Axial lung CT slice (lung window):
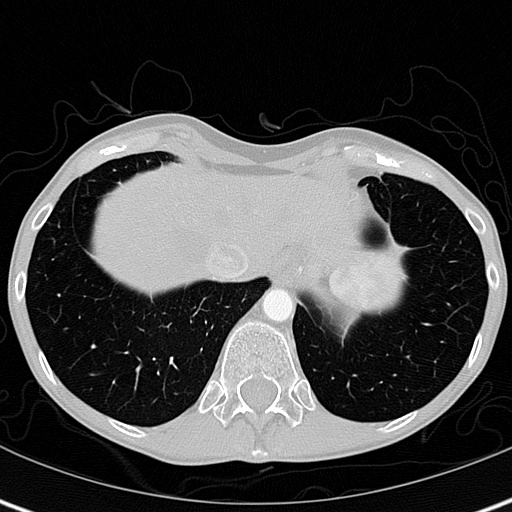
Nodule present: no